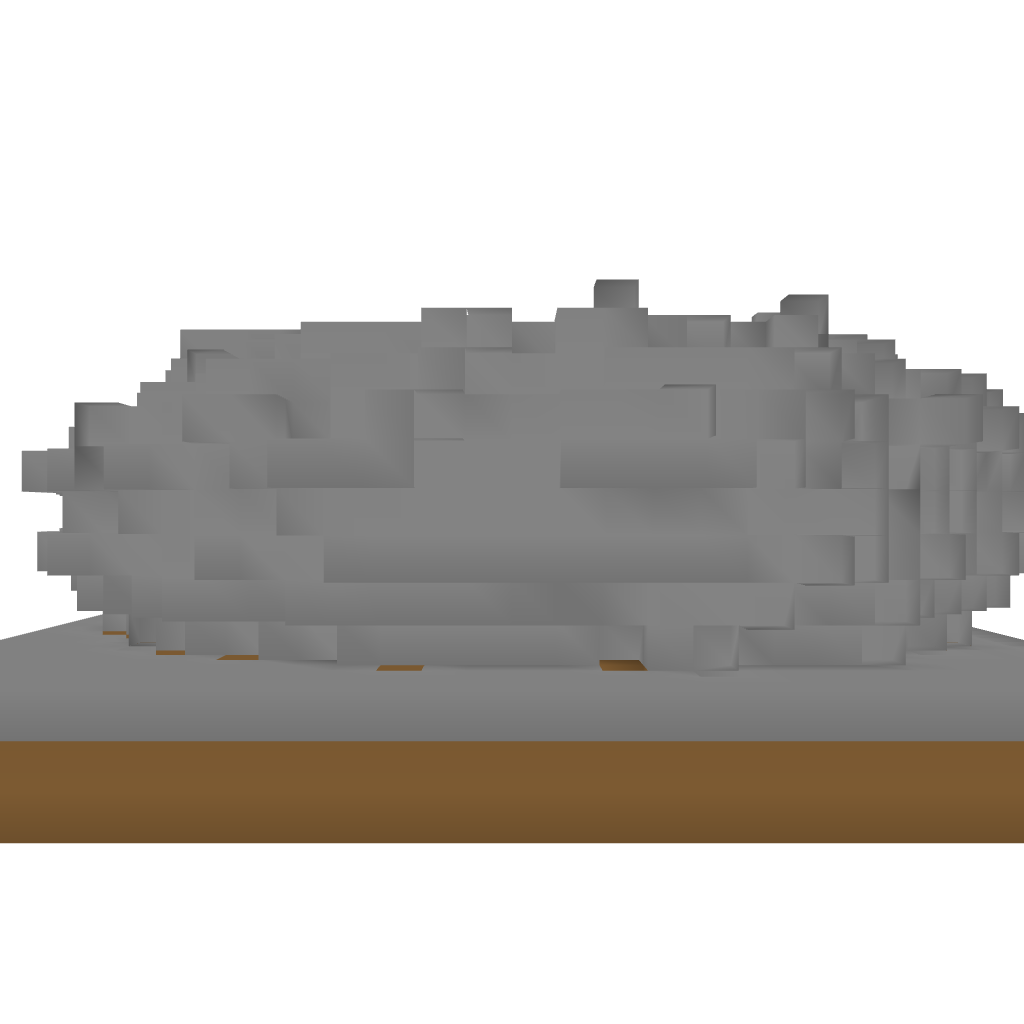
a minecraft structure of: A Nice Spawn :) bad low quality